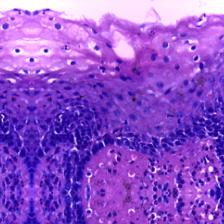
Diagnosis: OSCC